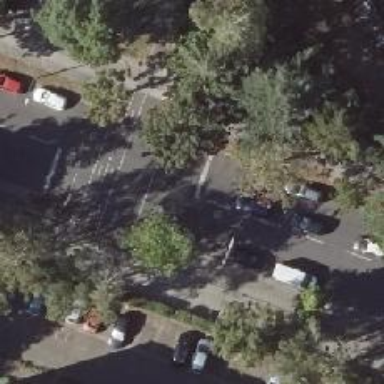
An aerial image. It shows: Road with traffic signals.